Question: I find the regular expression toolkit tool in Komodo 4.1 pretty handy. Trouble is you have to dish out $300 for Komodo to use it. I'd love the same functionality in a stand alone tool... any suggestions?

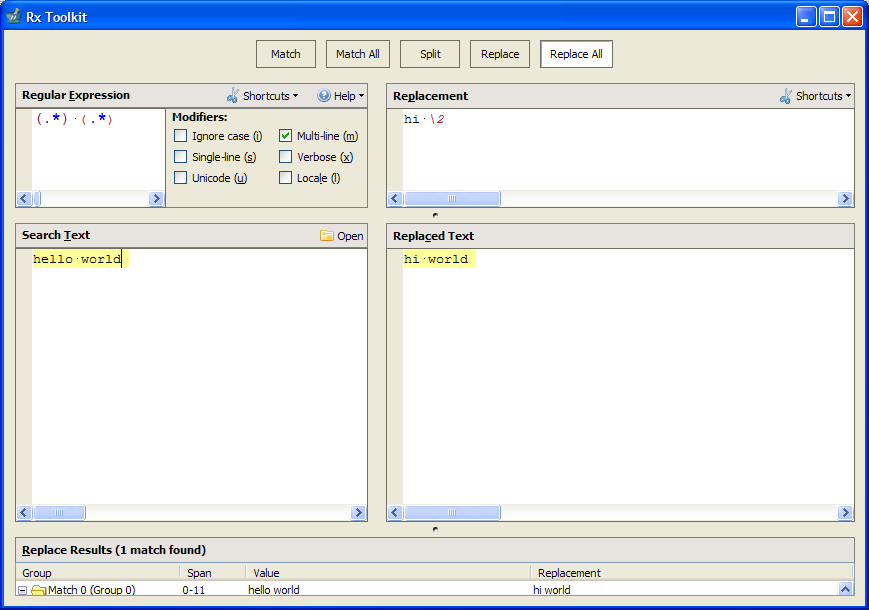
Answer: If using the JavaScript regular expression engine is acceptable, there's <URL>. It doesn't have the "Replace" features that Komodo IDE's Rx Toolkit has, but it's helpful for testing matches.
He wrote <URL>
Disclosure: Sridhar and I work for ActiveState, so we tend to push <URL>. If $295 is a barrier for you, just tell our sales folks that you're a friend of Sridhar from stackoverflow and they might be able to swing a deal for you. We'll take it out of his pay.
Update: More shilling if that's OK. There's a sale on till the end of October. $50 off!